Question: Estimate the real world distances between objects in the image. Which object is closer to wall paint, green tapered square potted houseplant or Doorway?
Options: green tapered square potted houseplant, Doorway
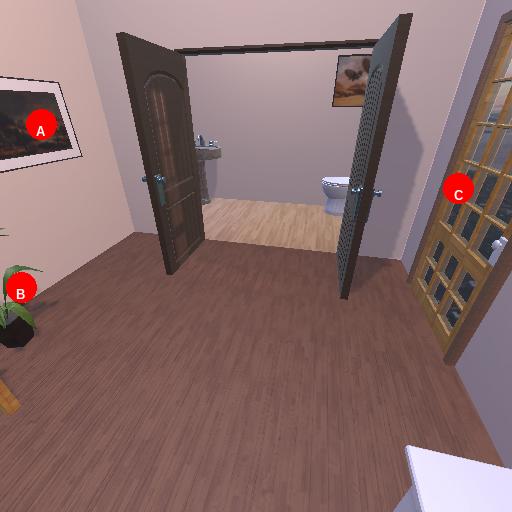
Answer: green tapered square potted houseplant